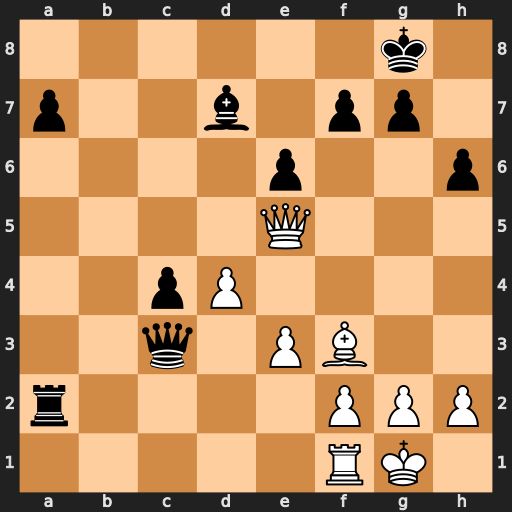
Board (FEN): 6k1/p2b1pp1/4p2p/4Q3/2pP4/2q1PB2/r4PPP/5RK1
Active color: w
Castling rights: -
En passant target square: -
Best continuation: Qb8+ Kh7 Qb1+